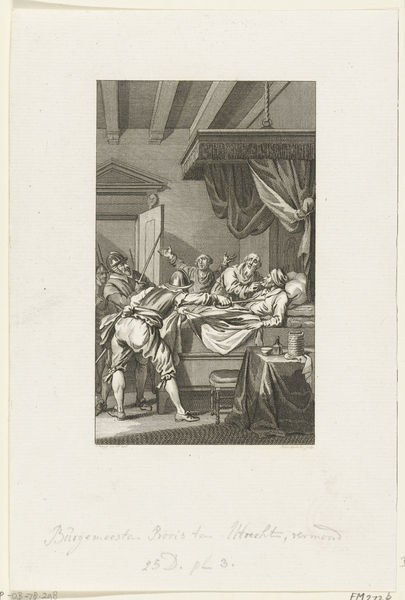
Titel: Burgemeester Beernt Proys te Utrecht, vermoord
Künstler: Reinier Vinkeles
Standort: Amsterdam
Institution: Rijksmuseum
Schlagwörter: schatten, weiß, männer, schwarz, skizze, stuhl, tisch, tür, zeichnung, tuch, vorhang, hof, chair, curtain, curtains, hat, king, men, people, pillow, soldier, soldiers, stool, sword, swords, white, bench, black, dark, gray, interior, old, room, table, wall, bed, bett, blanket, servant, sheet, floor, druck, radierung, lithografie, schwert, waffen, soldat, degen, helm, arzt, medizin, rom, römer, bedrohung, helme, sad, kranker, antik, man, death, helmet, sash, höfisch, light, black and white, gravure, shadow, cap, illustration, beard, rope, himmelbett, door, drape, human, draped, pediment, ceiling, shoes, engraving, vessel, book, doctor, pale, sleep, tablecloth, humans, noir et blanc, open, lit, malade, armée, canopy, hocker, lament, illness, arrestation, sickbed, sool, beamed, tosch